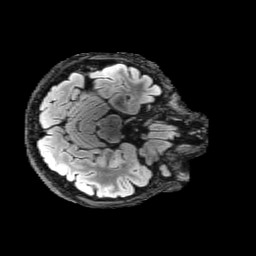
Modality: FLAIR
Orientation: axial
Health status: ill
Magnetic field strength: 3 T